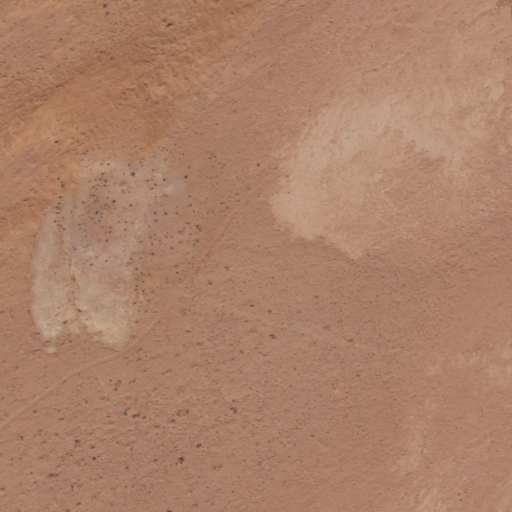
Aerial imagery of plain(s) in Arizona named Greasewood Flat containing only shrub